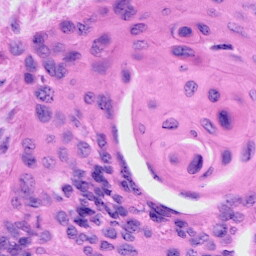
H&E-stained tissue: Cervix